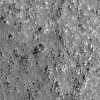
Atmospheric dust classification: not_dusty